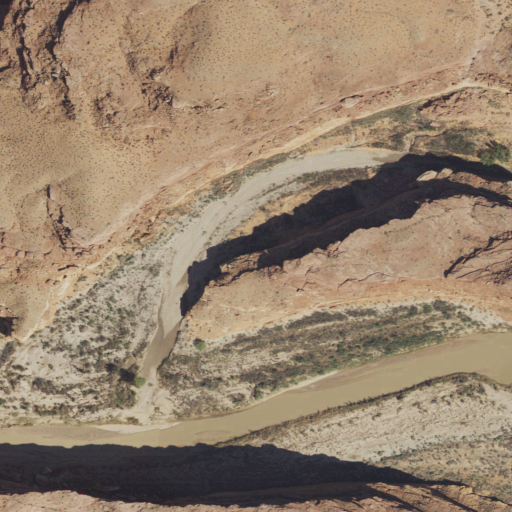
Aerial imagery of valley in Utah named No Mans Canyon containing shrub, woody wetlands, evergreen forest, open water, barren land, and low intensity development